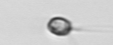
Label: Acanthoica_quattrospina